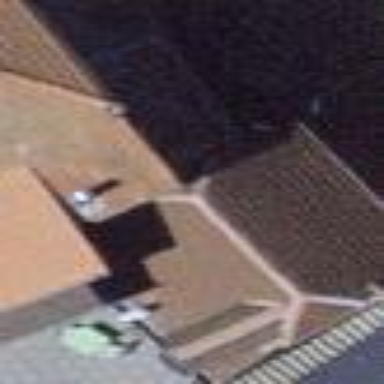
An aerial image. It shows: Garage.